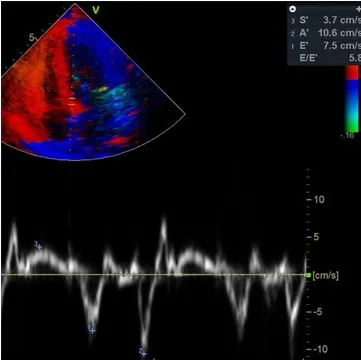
Echocardiogram showing pericardial effusion and constrictive physiology. Decreased lateral e' velocity compared to. Septal e' velocity.
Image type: radiology (ultrasound)